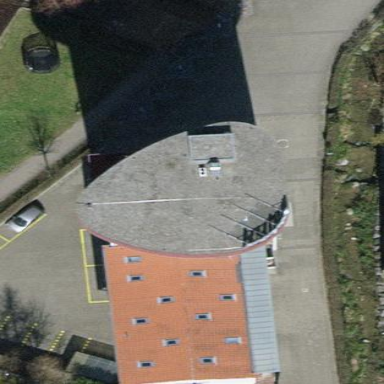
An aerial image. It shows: Commercial building.